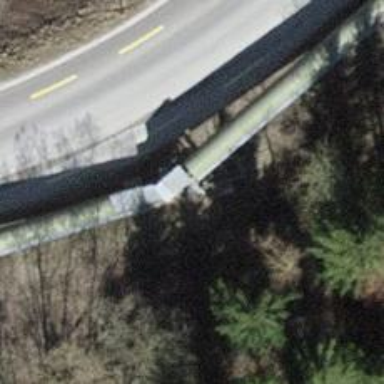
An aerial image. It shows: Bridge made of gravel material.